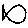
Label: fish